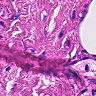
Metastatic tissue present: no